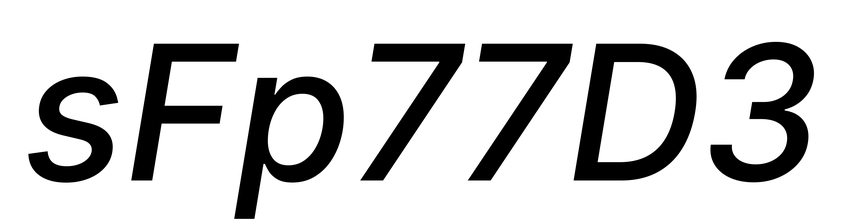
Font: Inter-Italic_Medium_Italic